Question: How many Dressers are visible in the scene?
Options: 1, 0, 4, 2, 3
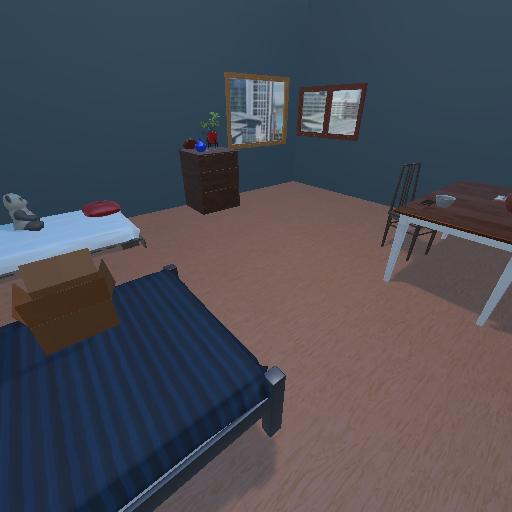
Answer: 1